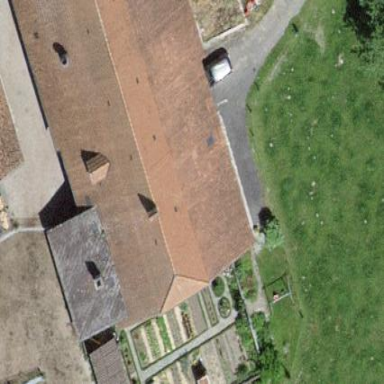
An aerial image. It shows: Farm building.